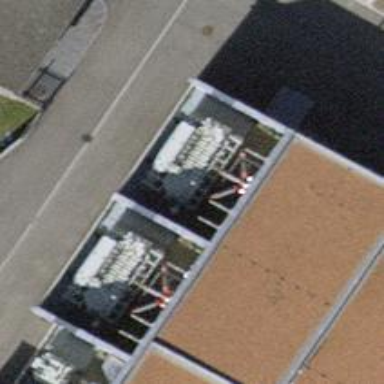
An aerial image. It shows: Outdoor distribution transformer for power supply.